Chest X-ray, PA view. Patient: 27 years old, sex F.
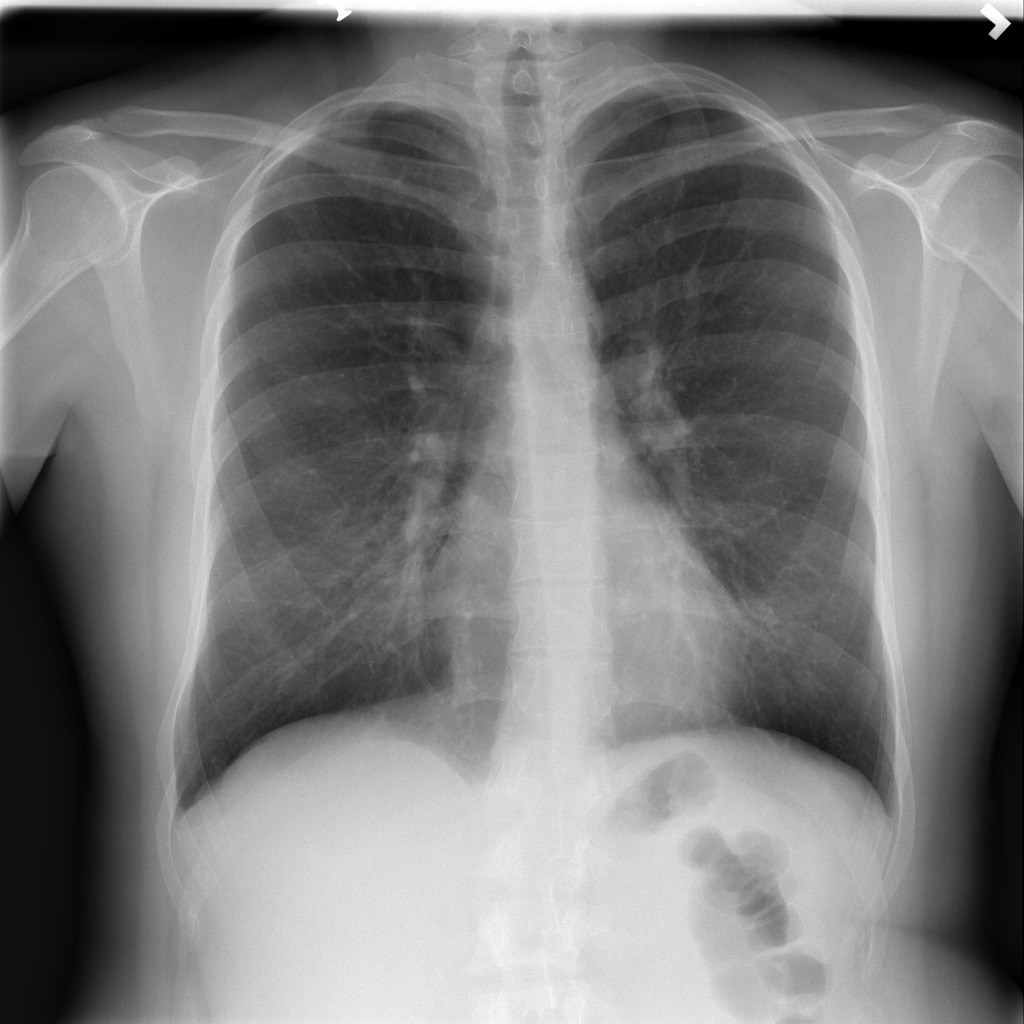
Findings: No Finding